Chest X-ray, AP view. Patient: 47 years old, sex F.
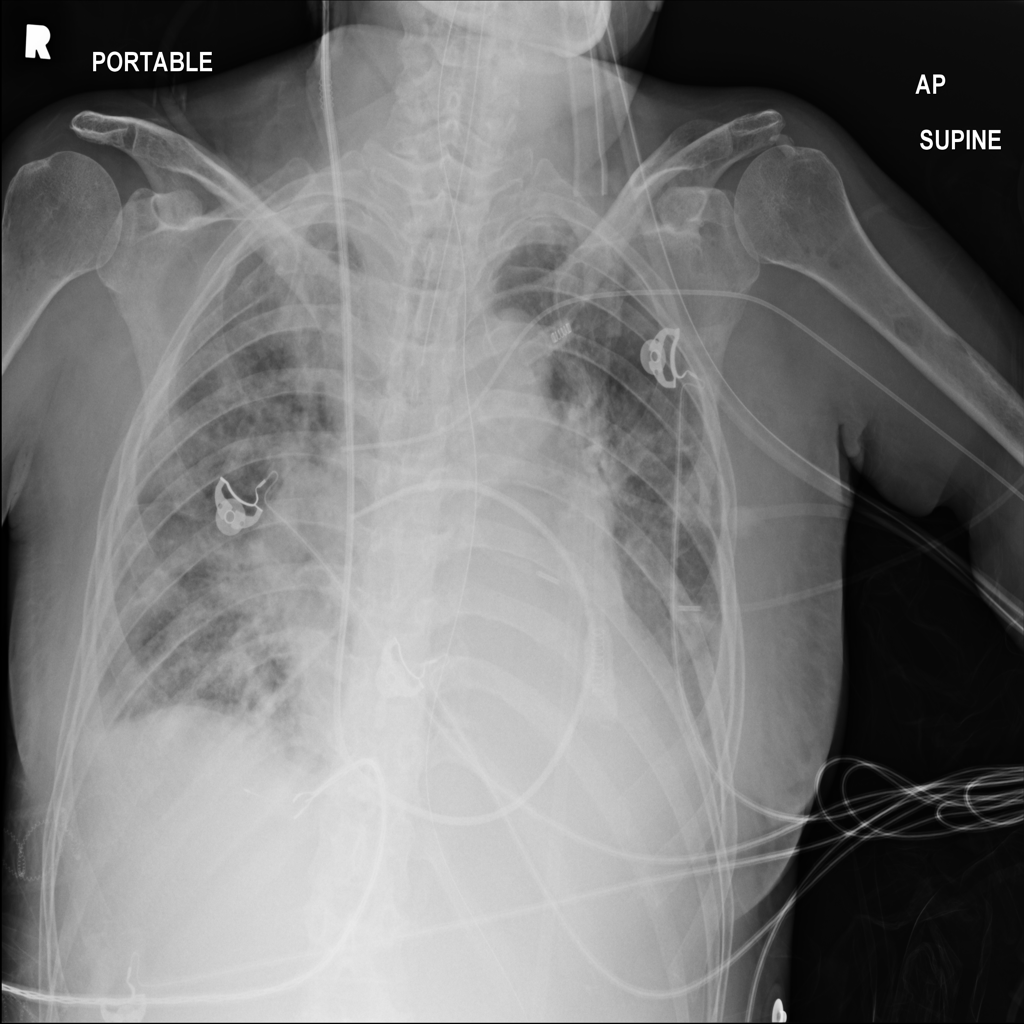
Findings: Atelectasis, Consolidation, Effusion, Infiltration